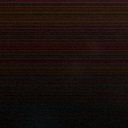
Screen state: off